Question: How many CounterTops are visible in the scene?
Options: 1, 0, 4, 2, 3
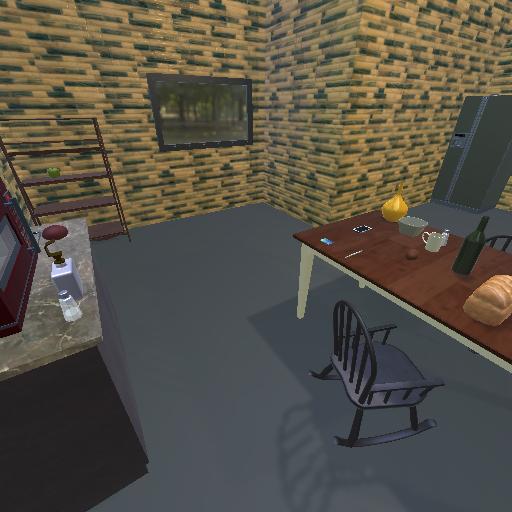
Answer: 1